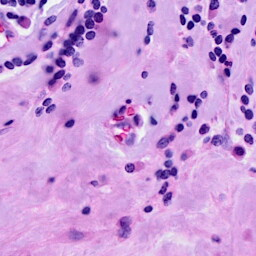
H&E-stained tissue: Breast